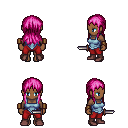
a pixel art fantasy rpg character, female body template, human, dark skin, blue vest, red pants, pink unkempt hairstyle, leather bracers, maroon shoes, dagger, four views (front, back, left, right), 2x2 character sprite sheet, small pixel art, hard edges, no anti-aliasing